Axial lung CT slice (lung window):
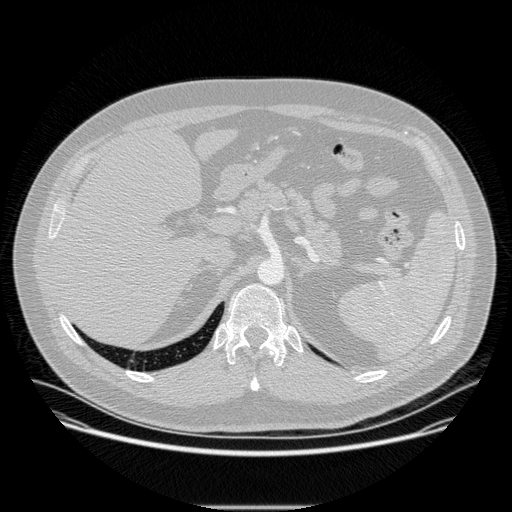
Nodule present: no